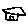
Label: house